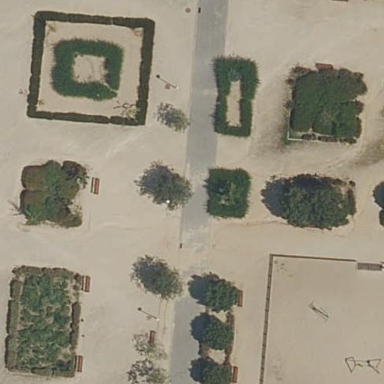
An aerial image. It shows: Lovely park for leisure and relaxation.